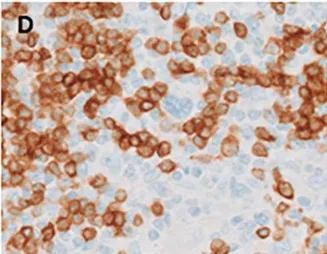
EBER shows a high proportion of positive cells with a typical range of HRS-cells to small lymphocytes.
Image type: pathology (immunostaining)